Interaction volume radius: 5 \u00c5
Interaction volume height: 20 \u00c5
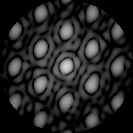
Disorder parameter: 0.1831